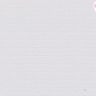
Metastatic tissue present: no